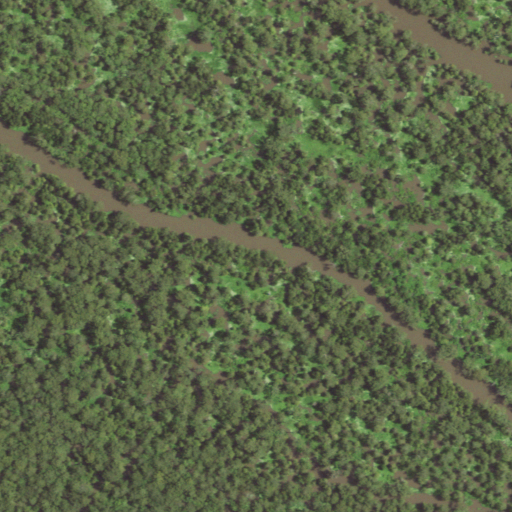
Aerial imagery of island in Louisiana named American Island containing woody wetlands, open water, and herbaceous wetlands